Question:
Here we need to click each one to give values, Is any keyboard shortcut available for that?
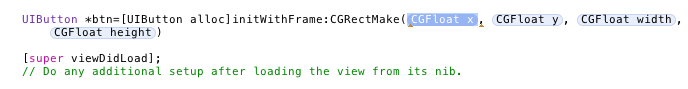
Answer: You can do it by + Direction Left to Right.
Also by Direction Left to Right.
If you want to go backward + + Direction Right to Left.
Also by +. Direction Right to Left.